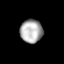
Tissue: prostate
Cell type: T cells
Senescence score: 0.3605
Nuclear area (px): 512
Mean DAPI intensity: 172.104